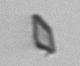
Label: detritus_transparent